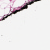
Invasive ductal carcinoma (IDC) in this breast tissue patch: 0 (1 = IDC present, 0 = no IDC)